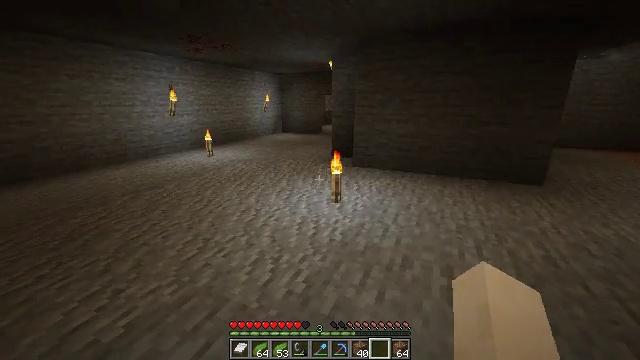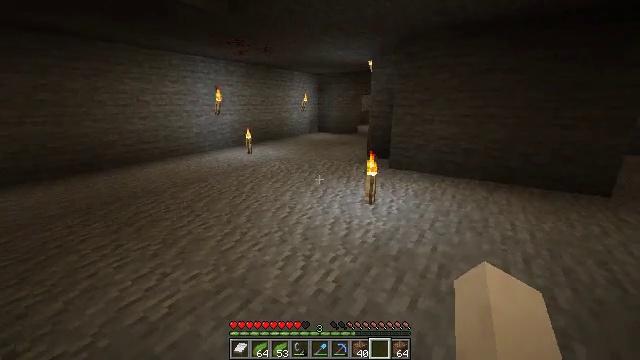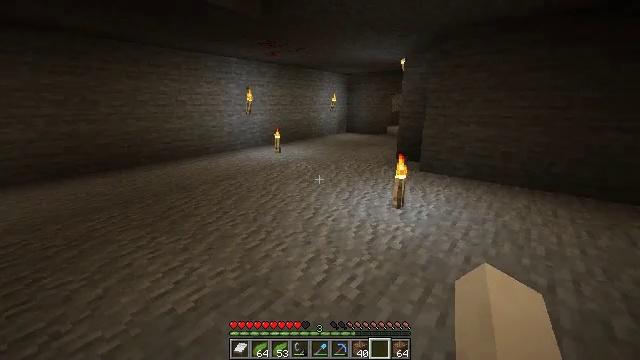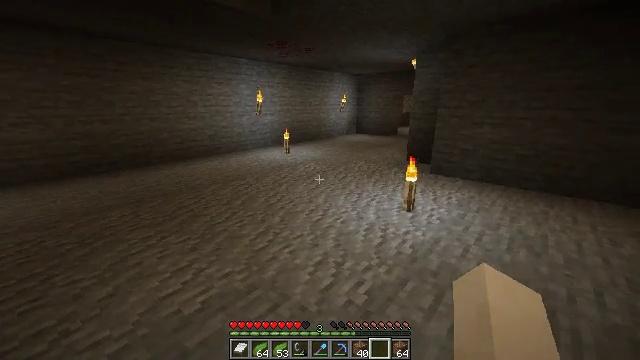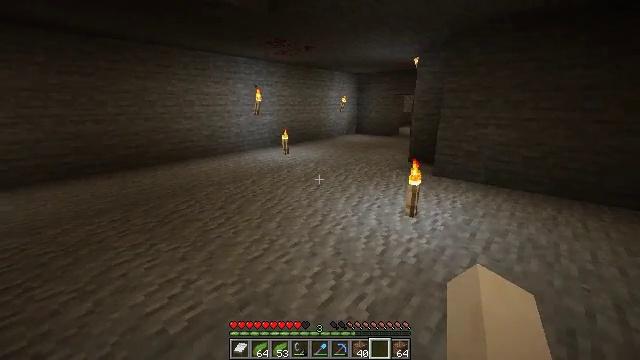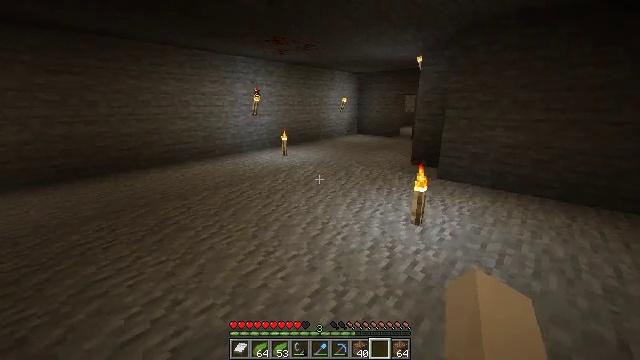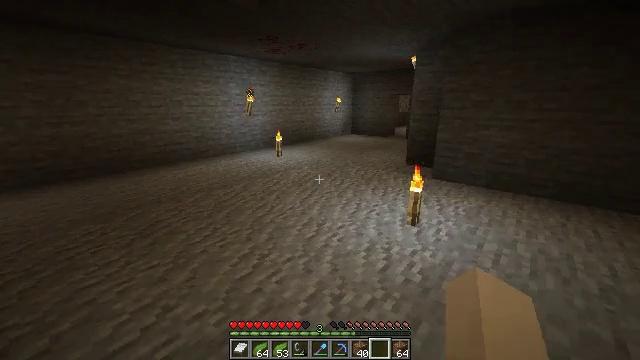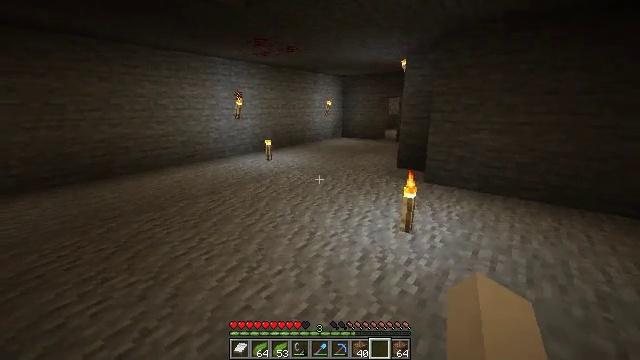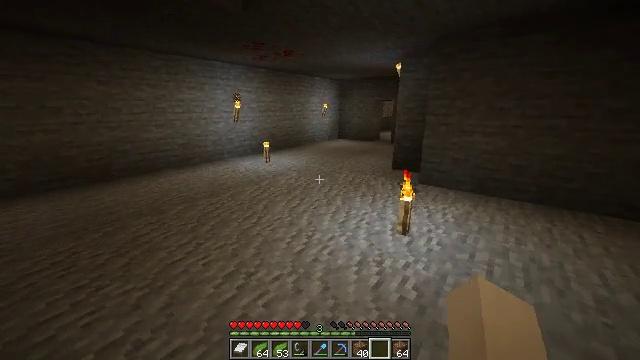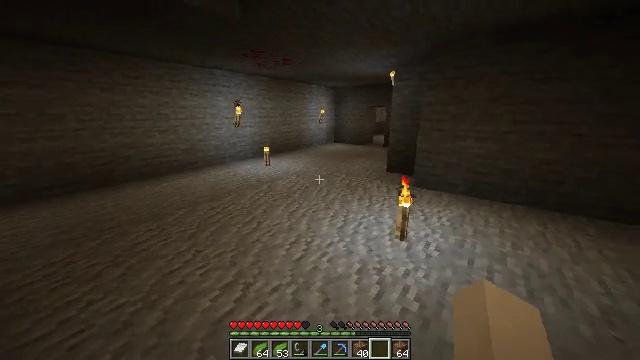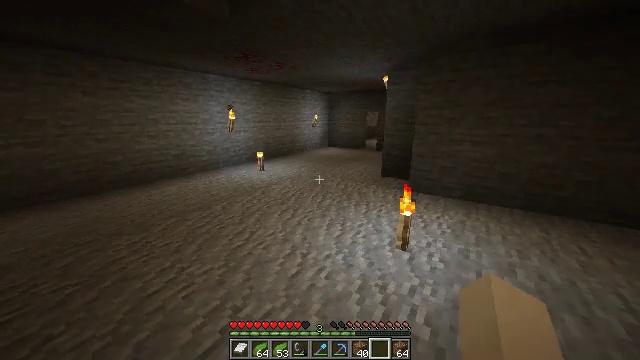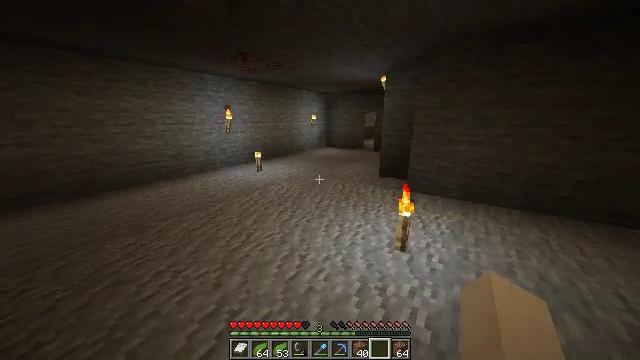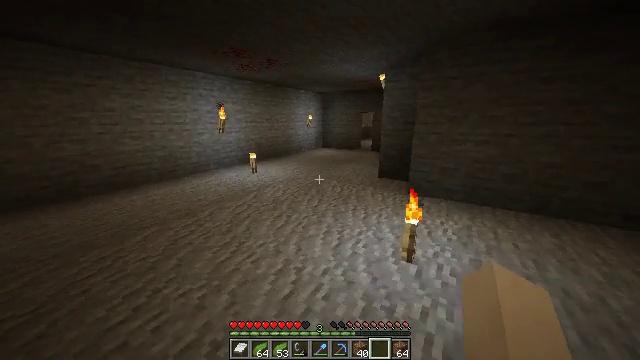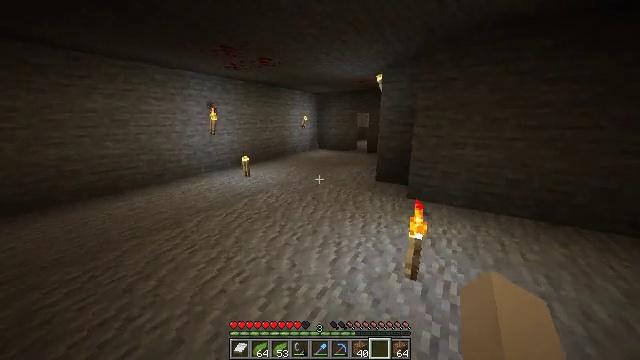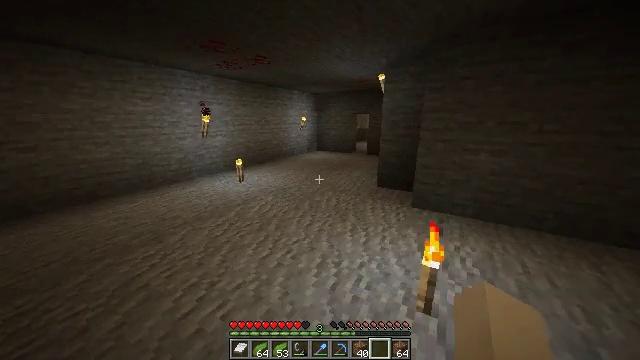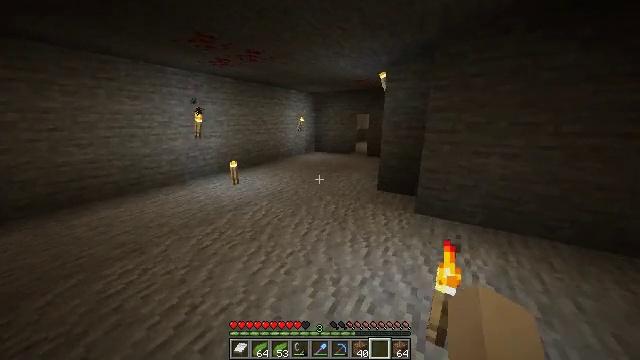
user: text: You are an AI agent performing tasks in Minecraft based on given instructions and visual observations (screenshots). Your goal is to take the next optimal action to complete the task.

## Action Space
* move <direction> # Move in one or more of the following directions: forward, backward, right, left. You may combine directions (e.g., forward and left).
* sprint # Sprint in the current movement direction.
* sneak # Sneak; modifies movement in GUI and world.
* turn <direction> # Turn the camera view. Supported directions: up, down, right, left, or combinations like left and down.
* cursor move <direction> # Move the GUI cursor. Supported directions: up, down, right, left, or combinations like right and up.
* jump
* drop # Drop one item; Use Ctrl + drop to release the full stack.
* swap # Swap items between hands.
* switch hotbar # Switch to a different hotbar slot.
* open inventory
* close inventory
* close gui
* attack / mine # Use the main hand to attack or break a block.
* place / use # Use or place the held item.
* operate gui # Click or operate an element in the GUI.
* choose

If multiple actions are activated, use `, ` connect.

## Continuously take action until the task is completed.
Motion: motion action
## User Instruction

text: Combat the slime.
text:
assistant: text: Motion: turn left
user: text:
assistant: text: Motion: move forward, turn left
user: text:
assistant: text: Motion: move forward, turn left
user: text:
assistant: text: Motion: move forward
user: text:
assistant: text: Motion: no_op
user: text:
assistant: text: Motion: turn right
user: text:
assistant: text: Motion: move forward, turn right
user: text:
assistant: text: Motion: move forward
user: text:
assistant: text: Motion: move forward
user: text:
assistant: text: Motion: move forward, turn right
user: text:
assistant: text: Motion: move forward
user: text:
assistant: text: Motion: move forward
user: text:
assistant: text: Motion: move forward, turn right
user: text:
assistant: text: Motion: move forward
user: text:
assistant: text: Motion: move forward
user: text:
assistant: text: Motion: move forward
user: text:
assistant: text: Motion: move forward
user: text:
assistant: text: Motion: move forward
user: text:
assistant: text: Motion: move forward
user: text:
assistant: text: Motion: move forward
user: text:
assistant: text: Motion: move forward
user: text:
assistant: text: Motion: move forward
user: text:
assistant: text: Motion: move forward
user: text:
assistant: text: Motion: move forward
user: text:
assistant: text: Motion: move forward
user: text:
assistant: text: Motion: move forward
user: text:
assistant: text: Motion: move forward
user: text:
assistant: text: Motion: move forward, turn right
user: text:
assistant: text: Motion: move forward, turn right
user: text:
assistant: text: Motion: move forward, turn right